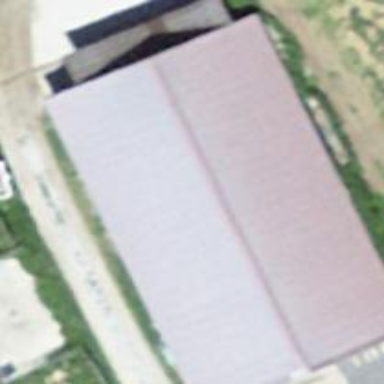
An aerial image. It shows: Stable building.